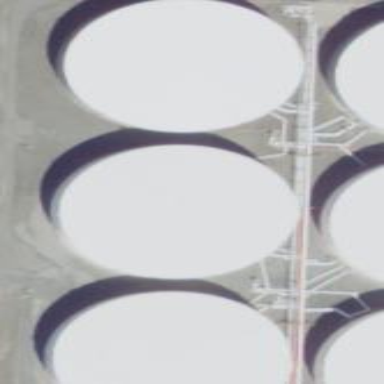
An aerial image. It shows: Storage tank building.